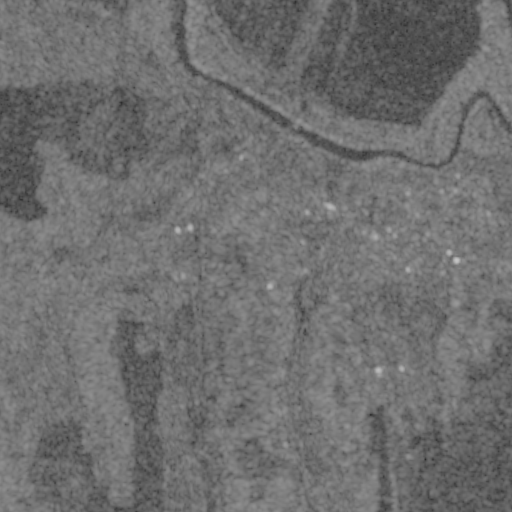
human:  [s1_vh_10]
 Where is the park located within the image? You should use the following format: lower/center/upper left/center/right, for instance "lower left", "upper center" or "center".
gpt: The park is located in the center of the image.
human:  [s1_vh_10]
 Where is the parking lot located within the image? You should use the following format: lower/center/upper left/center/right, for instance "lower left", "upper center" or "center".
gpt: There is no parking lot in the image.

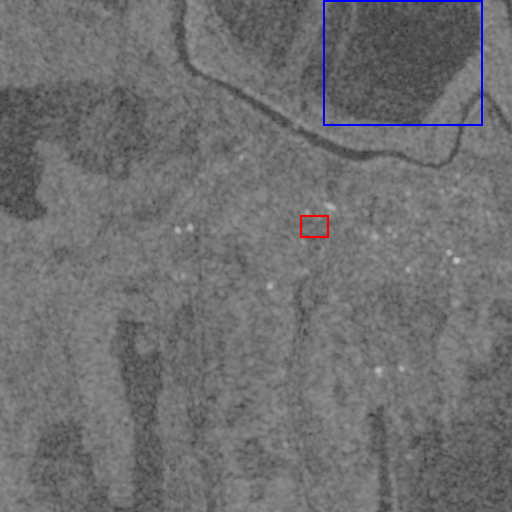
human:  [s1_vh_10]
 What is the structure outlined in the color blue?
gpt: The structure outlined in blue is a crop field.
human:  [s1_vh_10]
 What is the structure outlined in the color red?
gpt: The structure outlined in red is a park.
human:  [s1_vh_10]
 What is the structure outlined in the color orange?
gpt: There is no orange outline.